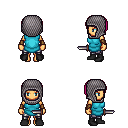
a pixel art fantasy rpg character, female body template, human, tanned skin, teal tunic, metal pants, pink pageboy hairstyle, chain hood, cloth bracers, black shoes, dagger, four views (front, back, left, right), 2x2 character sprite sheet, small pixel art, hard edges, no anti-aliasing